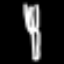
Label: fork